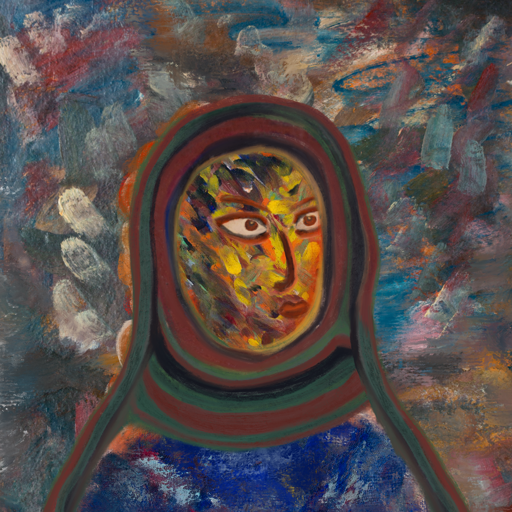
Background: Boggyland, Head And Neck Side: An_Impression, Face Side: Roy_Bahadur, Bust: Irani, Hair Side: Rupkatha, Head Accessory: After_Raid_Scarf, Second Necklace: Blank, Necklace: Blank, Baby: Blank